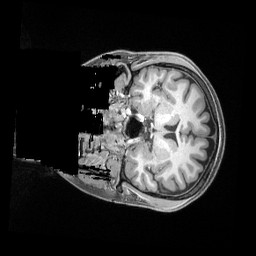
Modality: T1w
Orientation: coronal
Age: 29
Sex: female
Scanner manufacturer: siemens
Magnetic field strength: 3 T
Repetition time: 2.4 s
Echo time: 0.00228 s